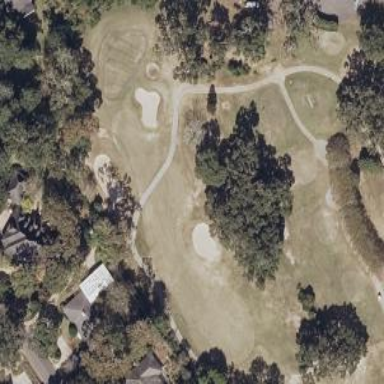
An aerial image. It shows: Golf hole.